Interaction volume radius: 10 \u00c5
Interaction volume height: 45 \u00c5
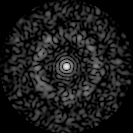
Disorder parameter: 0.8356